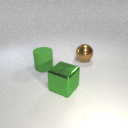
large brown metal sphere to the right of large green rubber cylinder